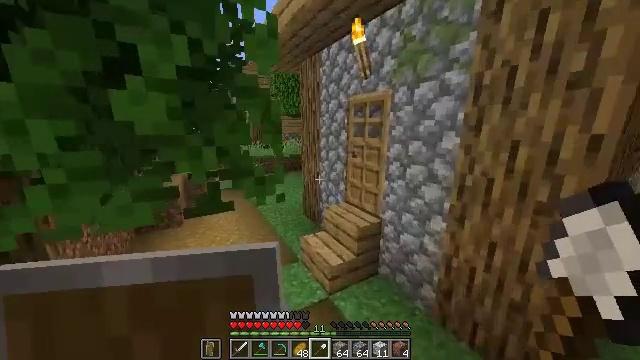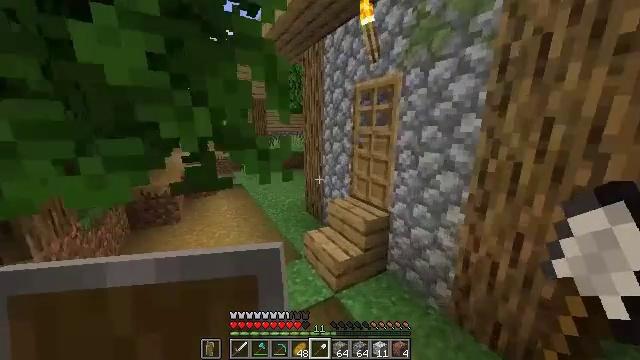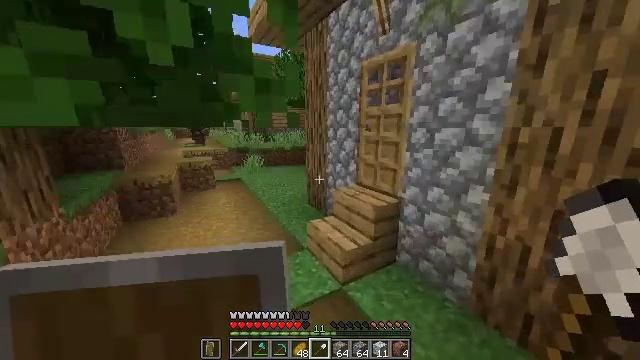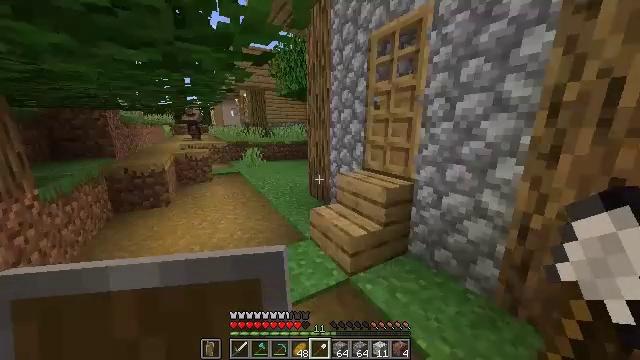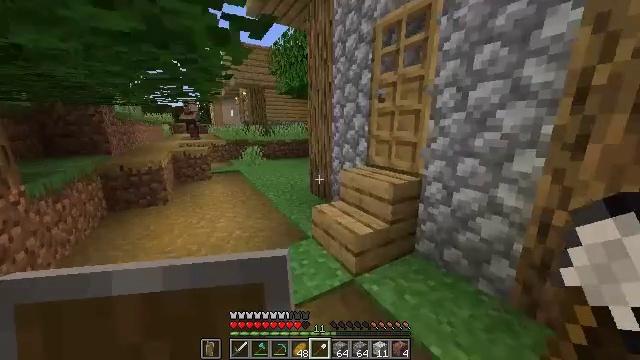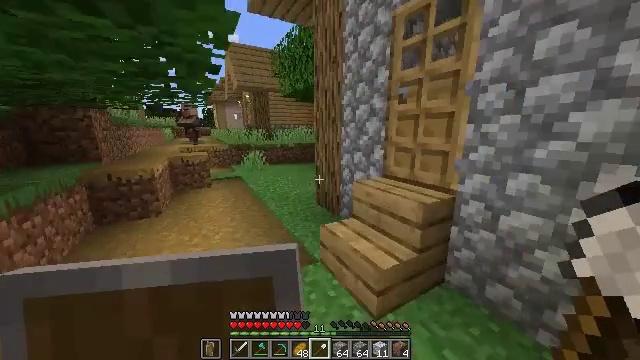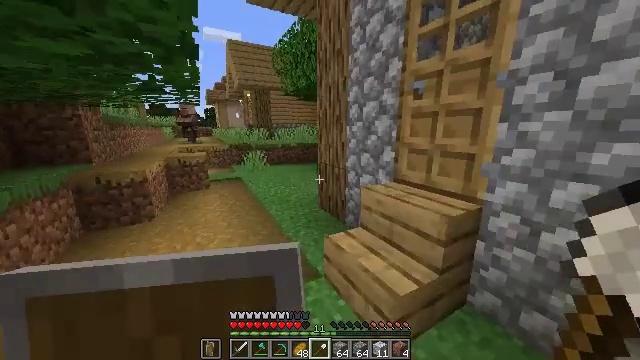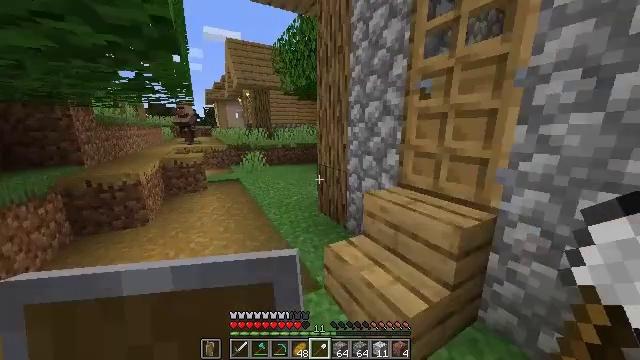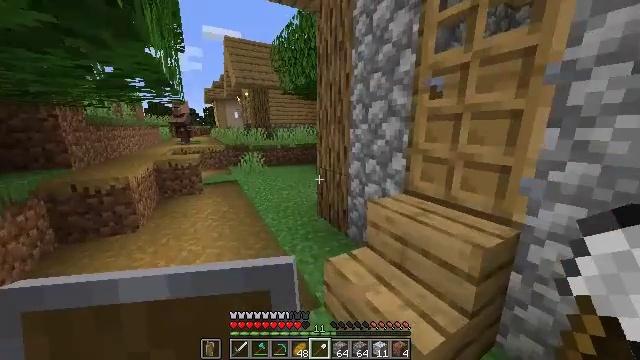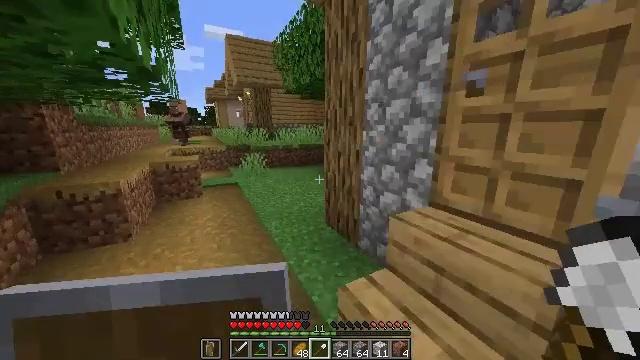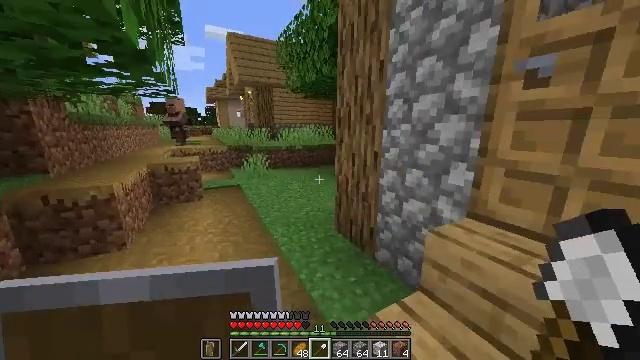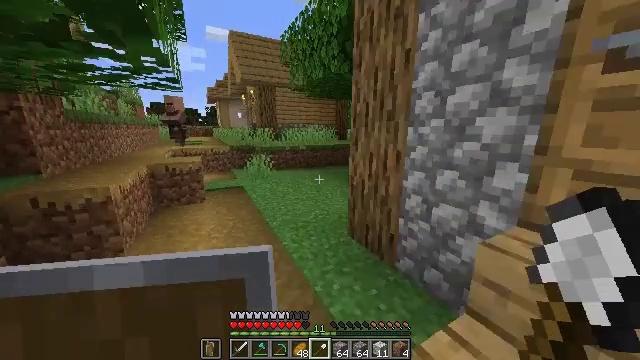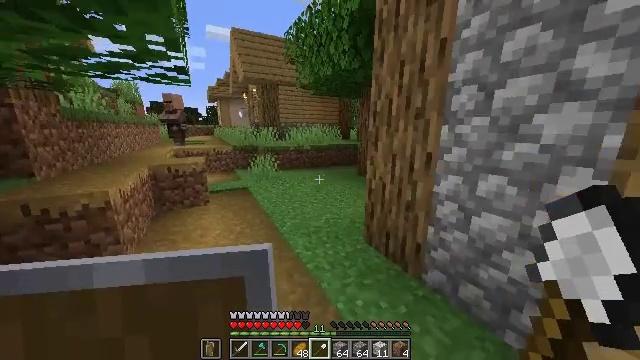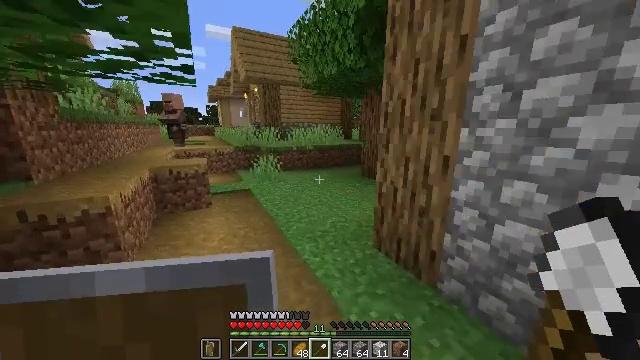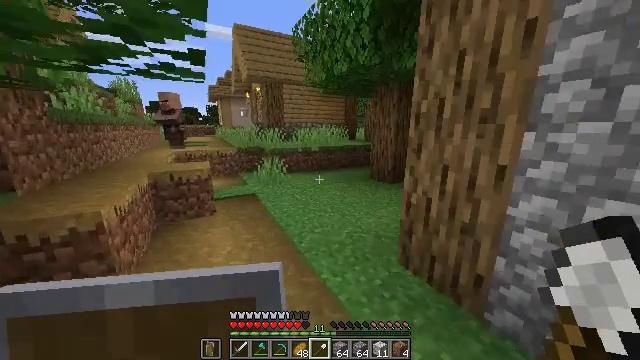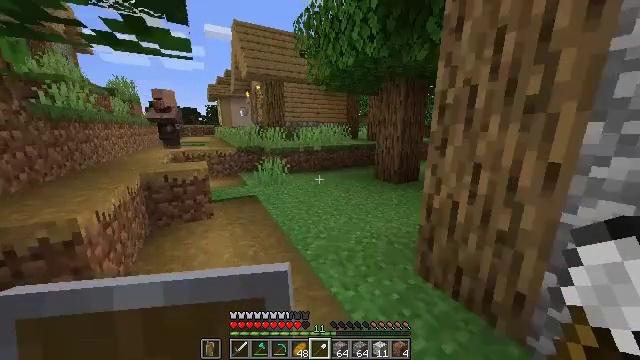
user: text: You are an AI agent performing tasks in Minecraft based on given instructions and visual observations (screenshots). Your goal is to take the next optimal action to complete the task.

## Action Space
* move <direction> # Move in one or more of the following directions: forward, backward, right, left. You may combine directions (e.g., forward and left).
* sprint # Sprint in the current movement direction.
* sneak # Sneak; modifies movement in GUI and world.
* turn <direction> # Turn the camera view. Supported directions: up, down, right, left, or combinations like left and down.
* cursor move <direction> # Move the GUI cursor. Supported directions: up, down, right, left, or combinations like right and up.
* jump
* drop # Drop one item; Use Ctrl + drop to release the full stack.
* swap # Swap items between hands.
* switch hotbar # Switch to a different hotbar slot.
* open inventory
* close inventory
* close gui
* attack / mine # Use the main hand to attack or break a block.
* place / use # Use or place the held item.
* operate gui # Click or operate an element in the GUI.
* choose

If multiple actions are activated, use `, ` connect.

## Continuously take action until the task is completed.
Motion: motion action
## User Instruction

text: Gather the blast furnace into your inventory.
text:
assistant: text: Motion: move forward
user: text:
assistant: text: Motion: move forward
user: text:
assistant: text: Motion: move forward
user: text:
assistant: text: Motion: move forward
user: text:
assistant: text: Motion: move forward
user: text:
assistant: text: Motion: move forward
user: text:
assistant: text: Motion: move forward
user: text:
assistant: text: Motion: move forward and move left
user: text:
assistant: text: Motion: move forward and move left
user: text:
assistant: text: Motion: move forward and move left
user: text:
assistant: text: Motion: move forward and move left
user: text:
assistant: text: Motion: move forward and move left
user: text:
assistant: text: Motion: move forward and move left
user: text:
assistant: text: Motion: move forward
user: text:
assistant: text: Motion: move forward
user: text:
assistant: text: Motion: move forward, sprint
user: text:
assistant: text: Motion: move forward, sprint
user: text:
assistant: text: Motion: move forward, sprint
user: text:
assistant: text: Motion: move forward, sprint, jump
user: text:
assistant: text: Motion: move forward, sprint, turn left, jump
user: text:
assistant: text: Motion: move forward, turn left, jump
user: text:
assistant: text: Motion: move forward, turn left, jump
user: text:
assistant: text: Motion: move forward, turn left and up, jump
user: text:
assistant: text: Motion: move forward, turn left
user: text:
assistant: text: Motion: move forward
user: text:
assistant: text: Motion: move forward
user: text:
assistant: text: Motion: move forward
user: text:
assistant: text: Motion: move forward
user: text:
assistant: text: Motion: move forward
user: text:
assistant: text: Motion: move forward